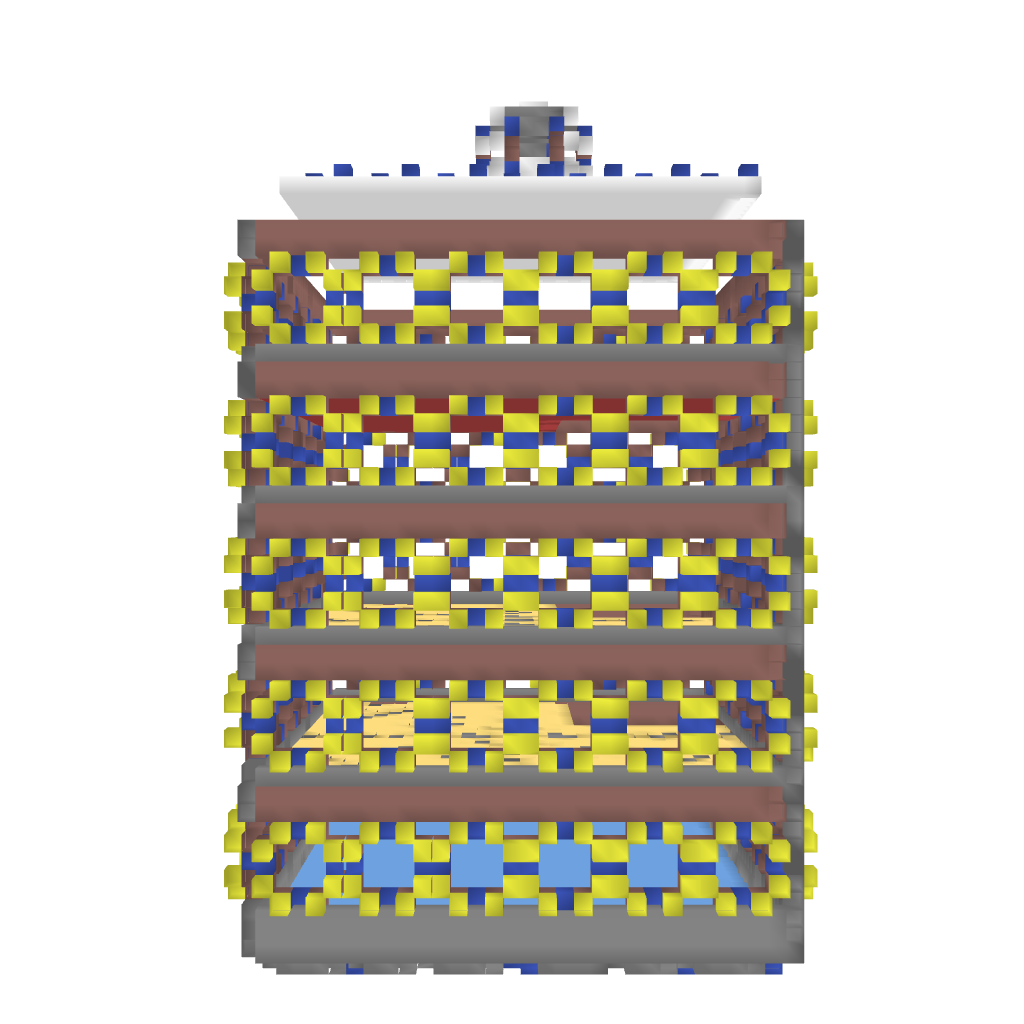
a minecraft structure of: TnTRun Arena 30x30 +TnT Lobby bad low quality